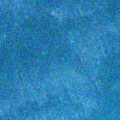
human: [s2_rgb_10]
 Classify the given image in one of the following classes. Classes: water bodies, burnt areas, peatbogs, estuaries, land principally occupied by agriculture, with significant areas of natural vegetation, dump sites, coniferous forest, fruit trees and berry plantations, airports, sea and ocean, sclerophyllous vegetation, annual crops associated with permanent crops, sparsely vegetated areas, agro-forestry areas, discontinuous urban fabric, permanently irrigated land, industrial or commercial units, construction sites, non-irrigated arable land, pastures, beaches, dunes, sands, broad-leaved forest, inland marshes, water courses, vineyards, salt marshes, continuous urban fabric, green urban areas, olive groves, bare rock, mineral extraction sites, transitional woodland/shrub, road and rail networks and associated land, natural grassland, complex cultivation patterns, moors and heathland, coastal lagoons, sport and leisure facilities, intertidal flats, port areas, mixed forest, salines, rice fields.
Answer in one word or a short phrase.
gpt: sea and ocean